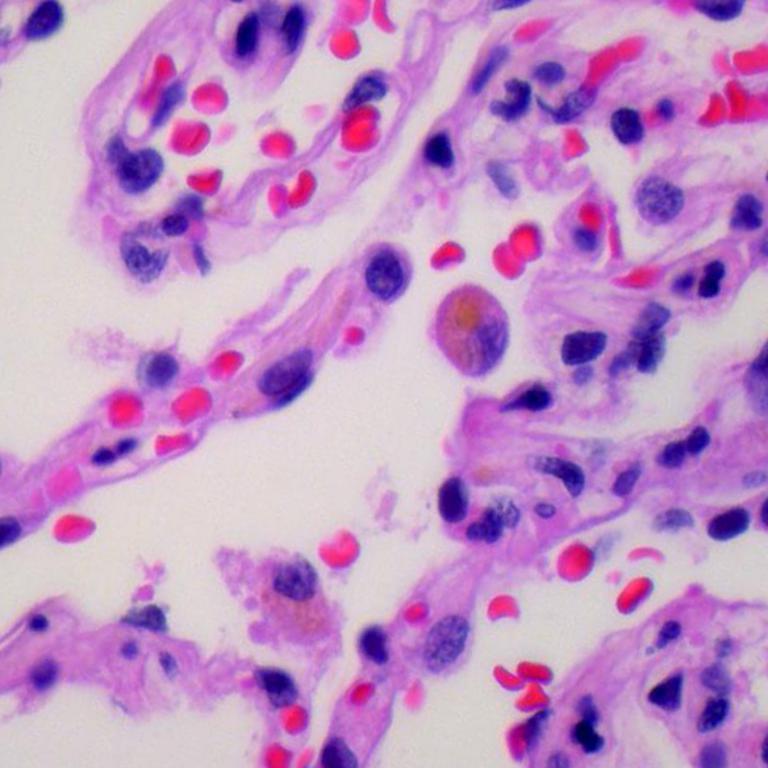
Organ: lung
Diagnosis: benign